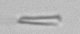
Label: fiber